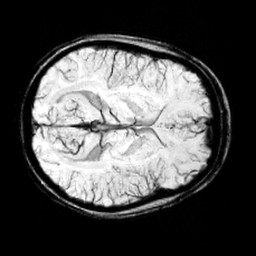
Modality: minIP
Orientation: axial
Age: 13
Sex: female
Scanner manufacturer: siemens
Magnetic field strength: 3 T
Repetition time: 0.027 s
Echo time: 0.02 s